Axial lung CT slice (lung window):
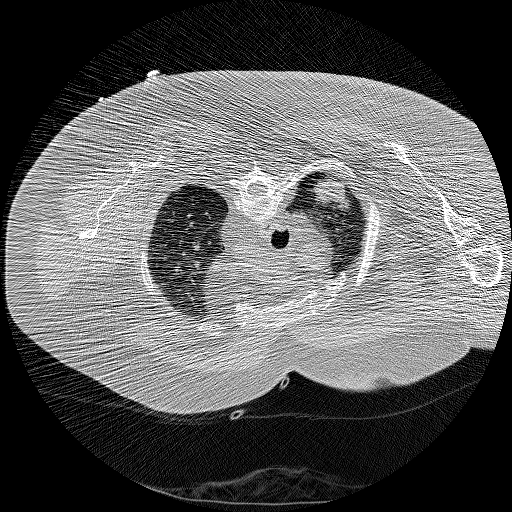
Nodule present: yes
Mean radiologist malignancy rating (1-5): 5